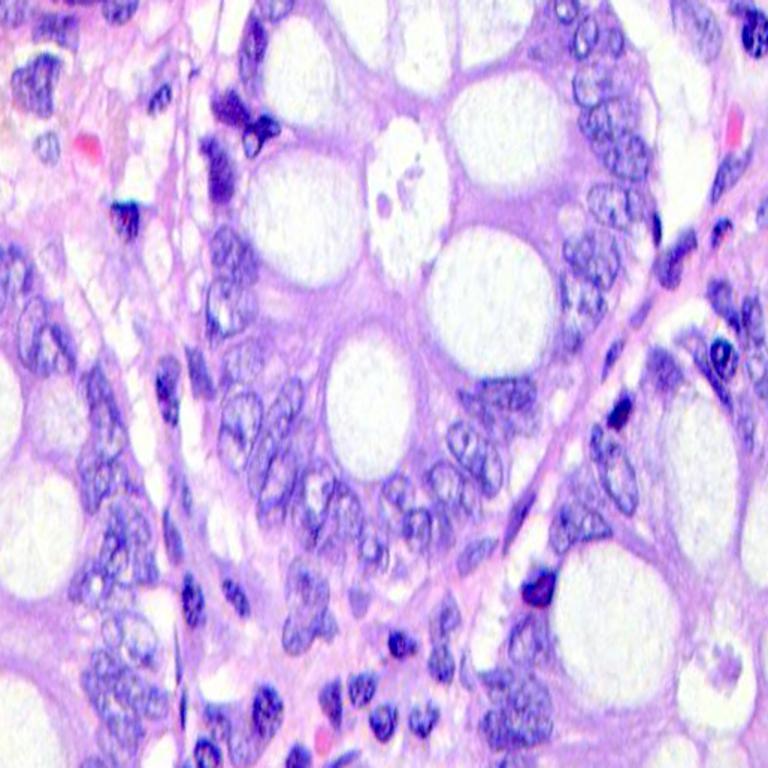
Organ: colon
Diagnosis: benign